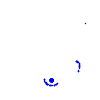
Particle: electron